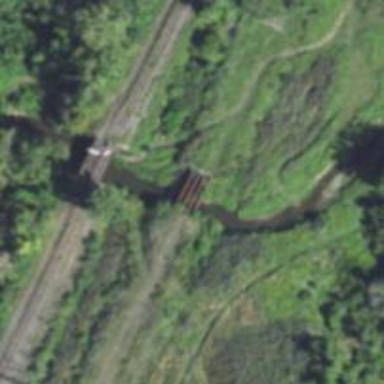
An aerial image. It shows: Abandoned railway.